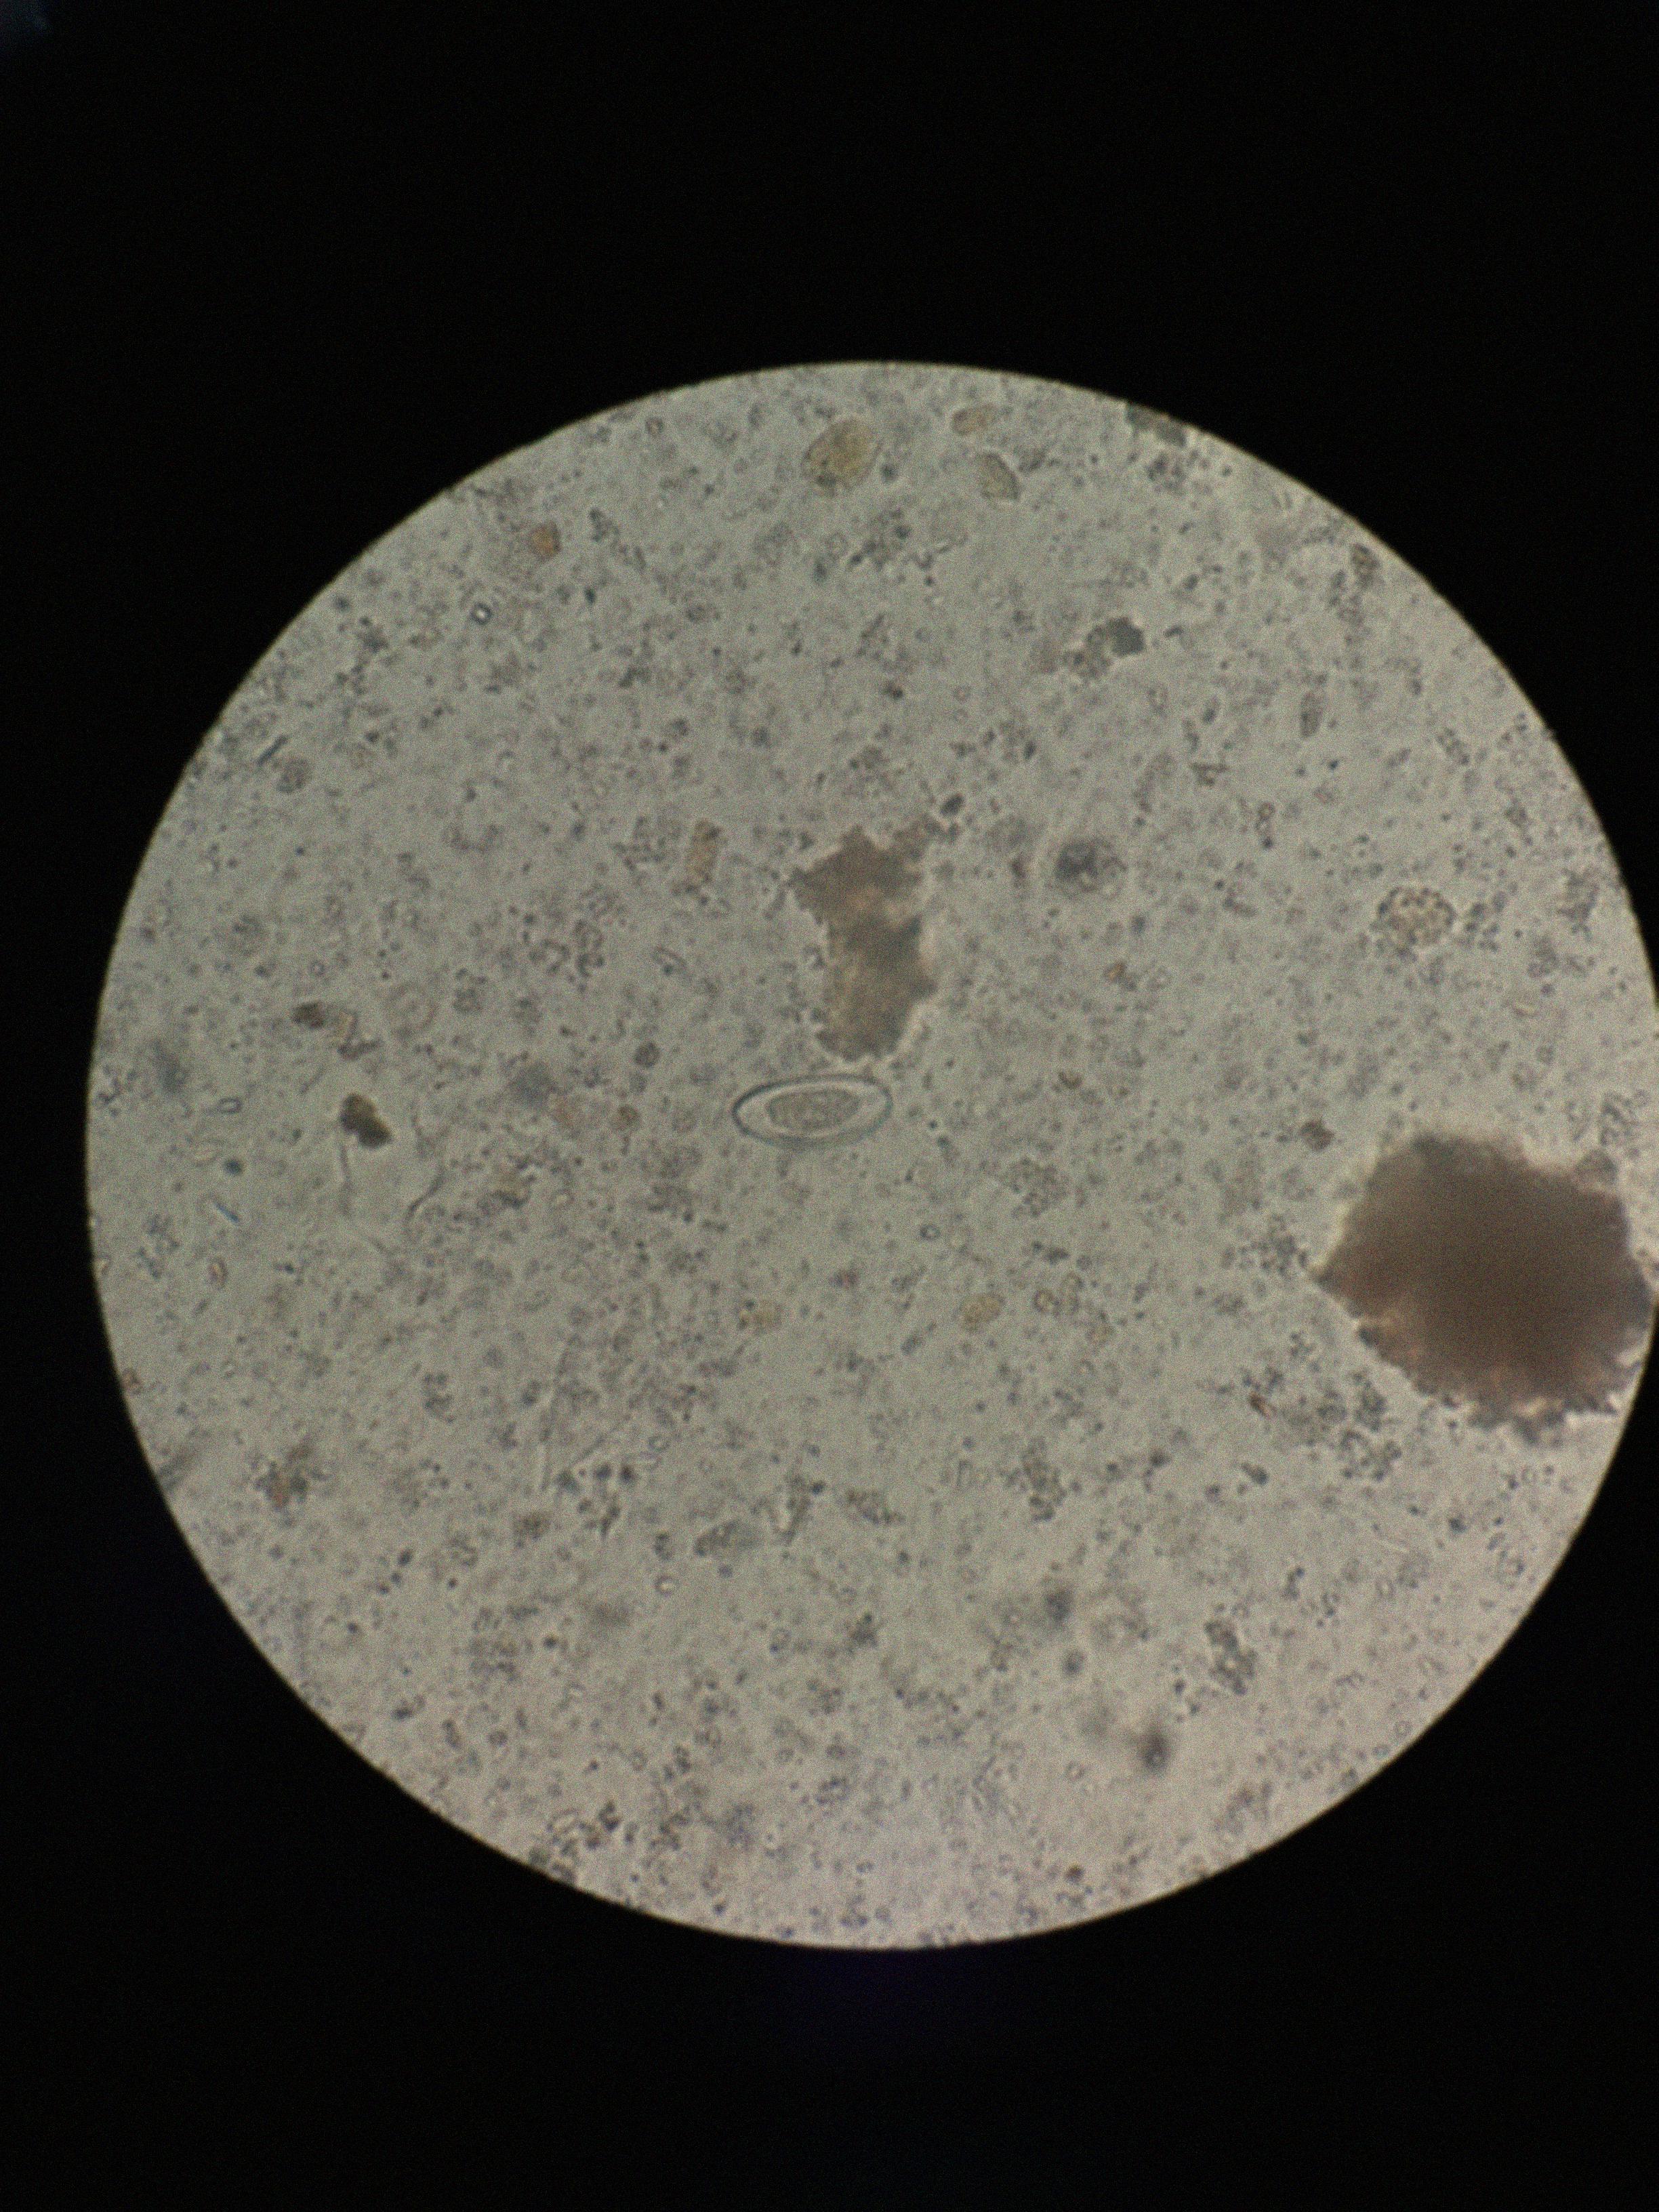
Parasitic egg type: Enterobius vermicularis